Question: I am new to Flutter. Can anyone post the link or code for "android foreground service example with a notification"? I googled but didn't get any good example of foreground service.
I'm working on a project that includes an SMS package. This App has to be active on the foreground.

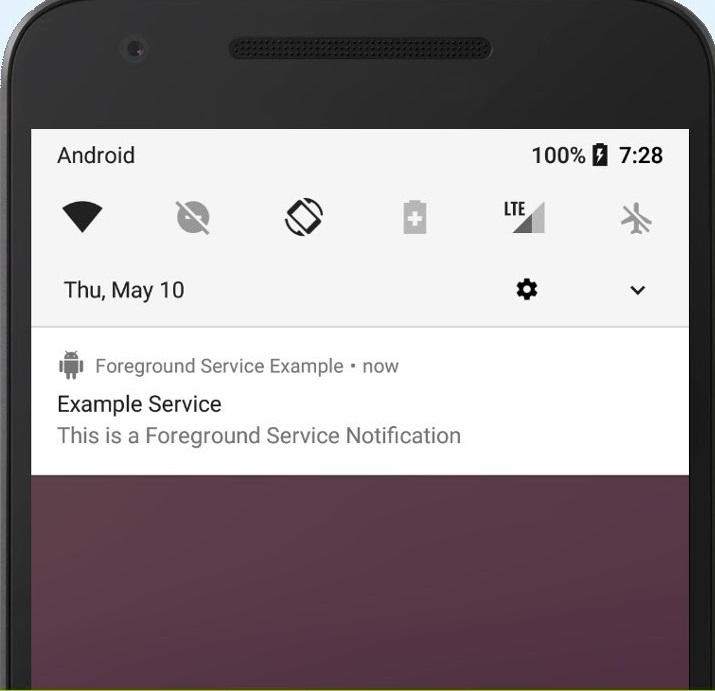
Answer: I have created my own implementation of android foreground service for Flutter called <URL>. check it out it solved my problem. let me know if it solves your problem by raising an issue.I created my own library because the tutorial I mentioned just shows how to create a foreground service in java and that's all and as you have found out by now the other foregorund_service plugins have some problems.
if you're having a problem with this and none of the libraries mentioned in other answers worked for you. you might wanna give this <URL> from RetroPortal Studio a try. it's a total of 26 minutes which teaches you how to write a working 'foreground service' for flutter android